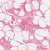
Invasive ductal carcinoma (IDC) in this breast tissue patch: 0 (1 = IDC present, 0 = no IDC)